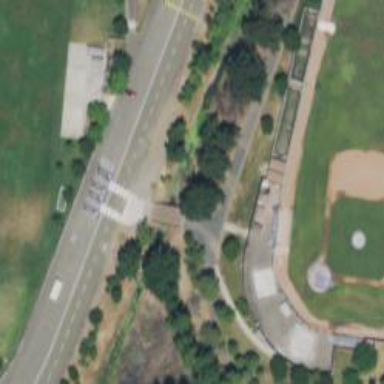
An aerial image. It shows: Bridge for cycleway.